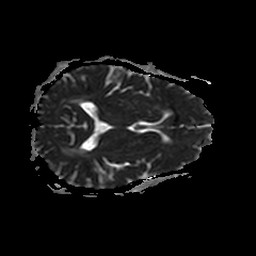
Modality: ADC
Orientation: axial
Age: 62
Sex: female
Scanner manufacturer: philips
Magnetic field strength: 3 T
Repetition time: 3.076 s
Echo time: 0.076 s